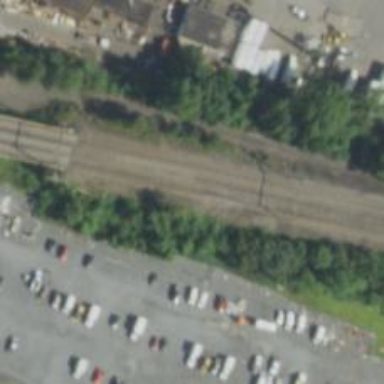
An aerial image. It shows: Railway track with contact lines for electrification.